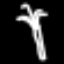
Label: palm tree